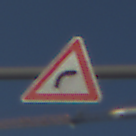
Verkehrszeichen: KurveRechts
Umgebung: Outdoor, Urban
Tageszeit: MorningAfternoon
Wetter: Clear
Licht: Natural
Jahreszeit: NotSpecified
Kontrast: HighContrast